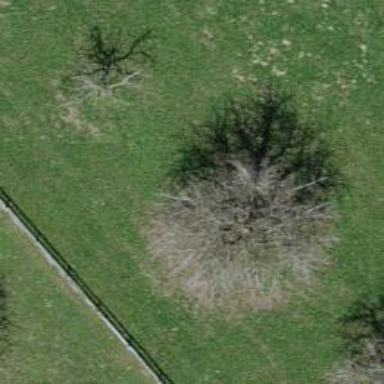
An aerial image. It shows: Agricultural area with broadleaved deciduous trees.